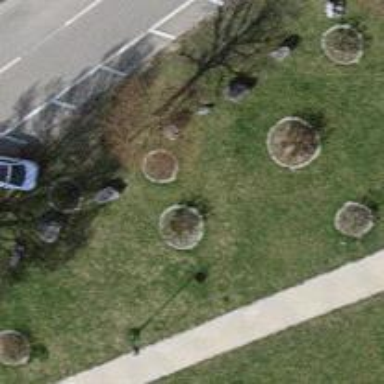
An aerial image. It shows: Shrub in its natural environment.